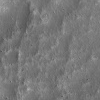
Atmospheric dust classification: not_dusty